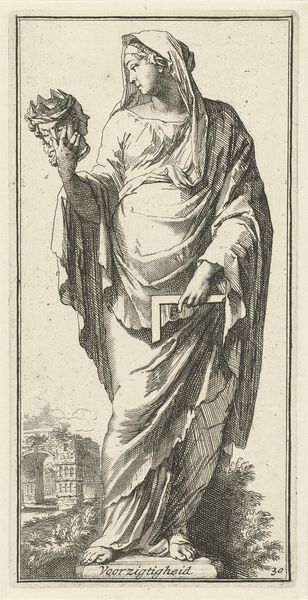
Titel: Personificatie van de voorzichtigheid
Künstler: Arnold Houbraken
Standort: Amsterdam
Institution: Rijksmuseum
Schlagwörter: face, drapé, femme, gravure, main, allégorie, voile, arche, pont, pied, regard, encadrement, batiment, équerre, draperie, prudence, janus